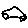
Label: car